Interaction volume radius: 10 \u00c5
Interaction volume height: 20 \u00c5
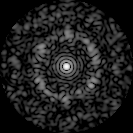
Disorder parameter: 0.7251